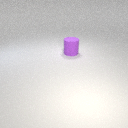
large purple rubber cylinder